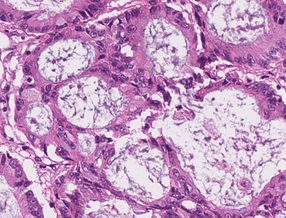
Tumor epithelial tissue: yes
Tumor-associated stroma tissue: no
Normal tissue: no